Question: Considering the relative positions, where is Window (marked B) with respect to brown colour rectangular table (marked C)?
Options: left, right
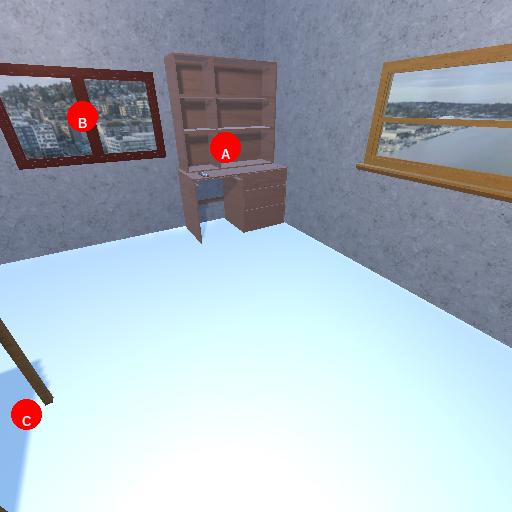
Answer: left